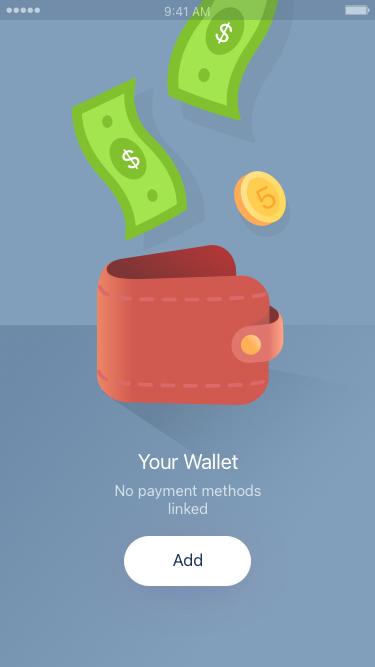
Text in this UI design:
$
$
5
No payment methods linked
Your Wallet
Add
9:41 AM